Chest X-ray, PA view. Patient: 43 years old, sex M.
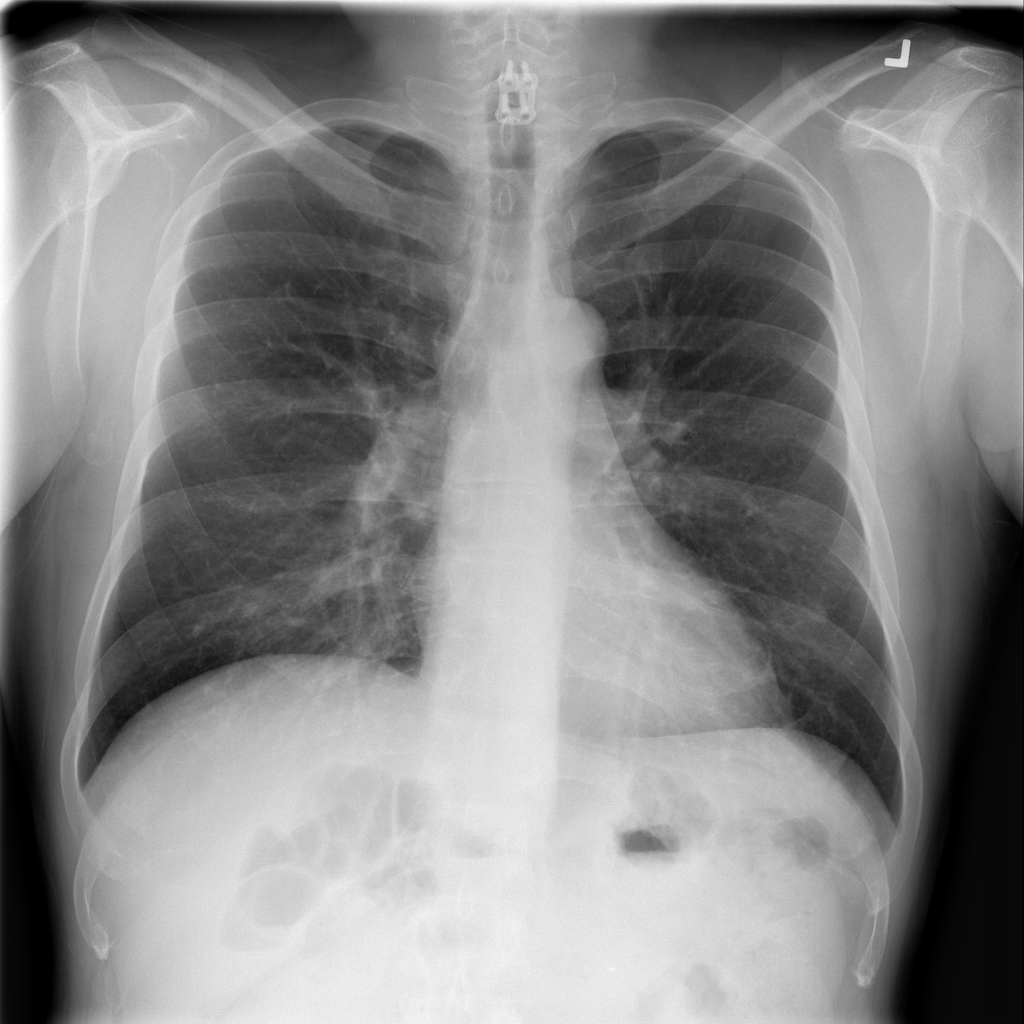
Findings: Infiltration